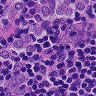
Metastatic tissue present: yes